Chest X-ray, PA view. Patient: 31 years old, sex M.
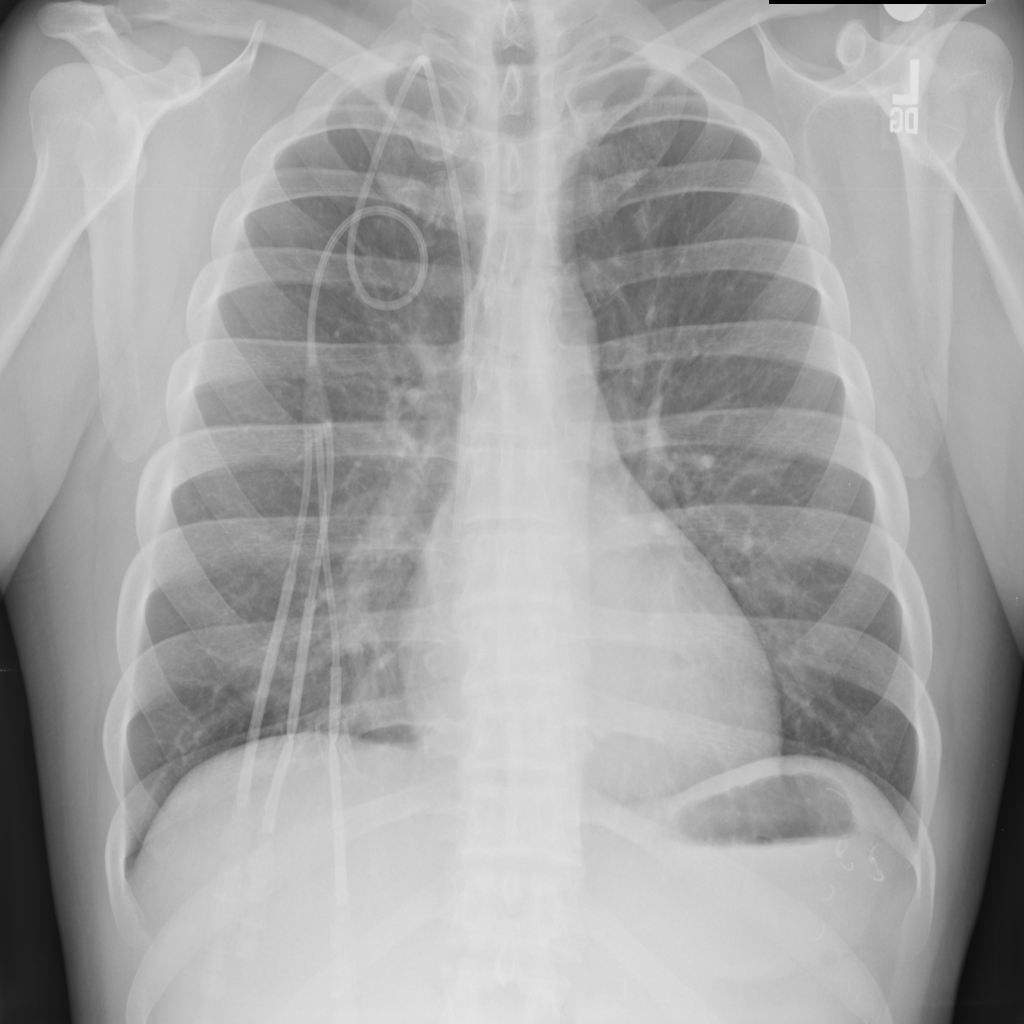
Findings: No Finding